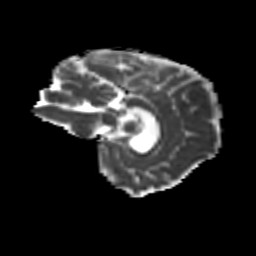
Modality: MD
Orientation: sagittal
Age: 49
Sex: female
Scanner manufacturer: siemens
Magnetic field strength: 3 T
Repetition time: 8.6 s
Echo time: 0.095 s